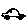
Label: car